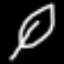
Label: leaf